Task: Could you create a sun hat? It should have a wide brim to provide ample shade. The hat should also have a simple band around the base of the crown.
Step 160:
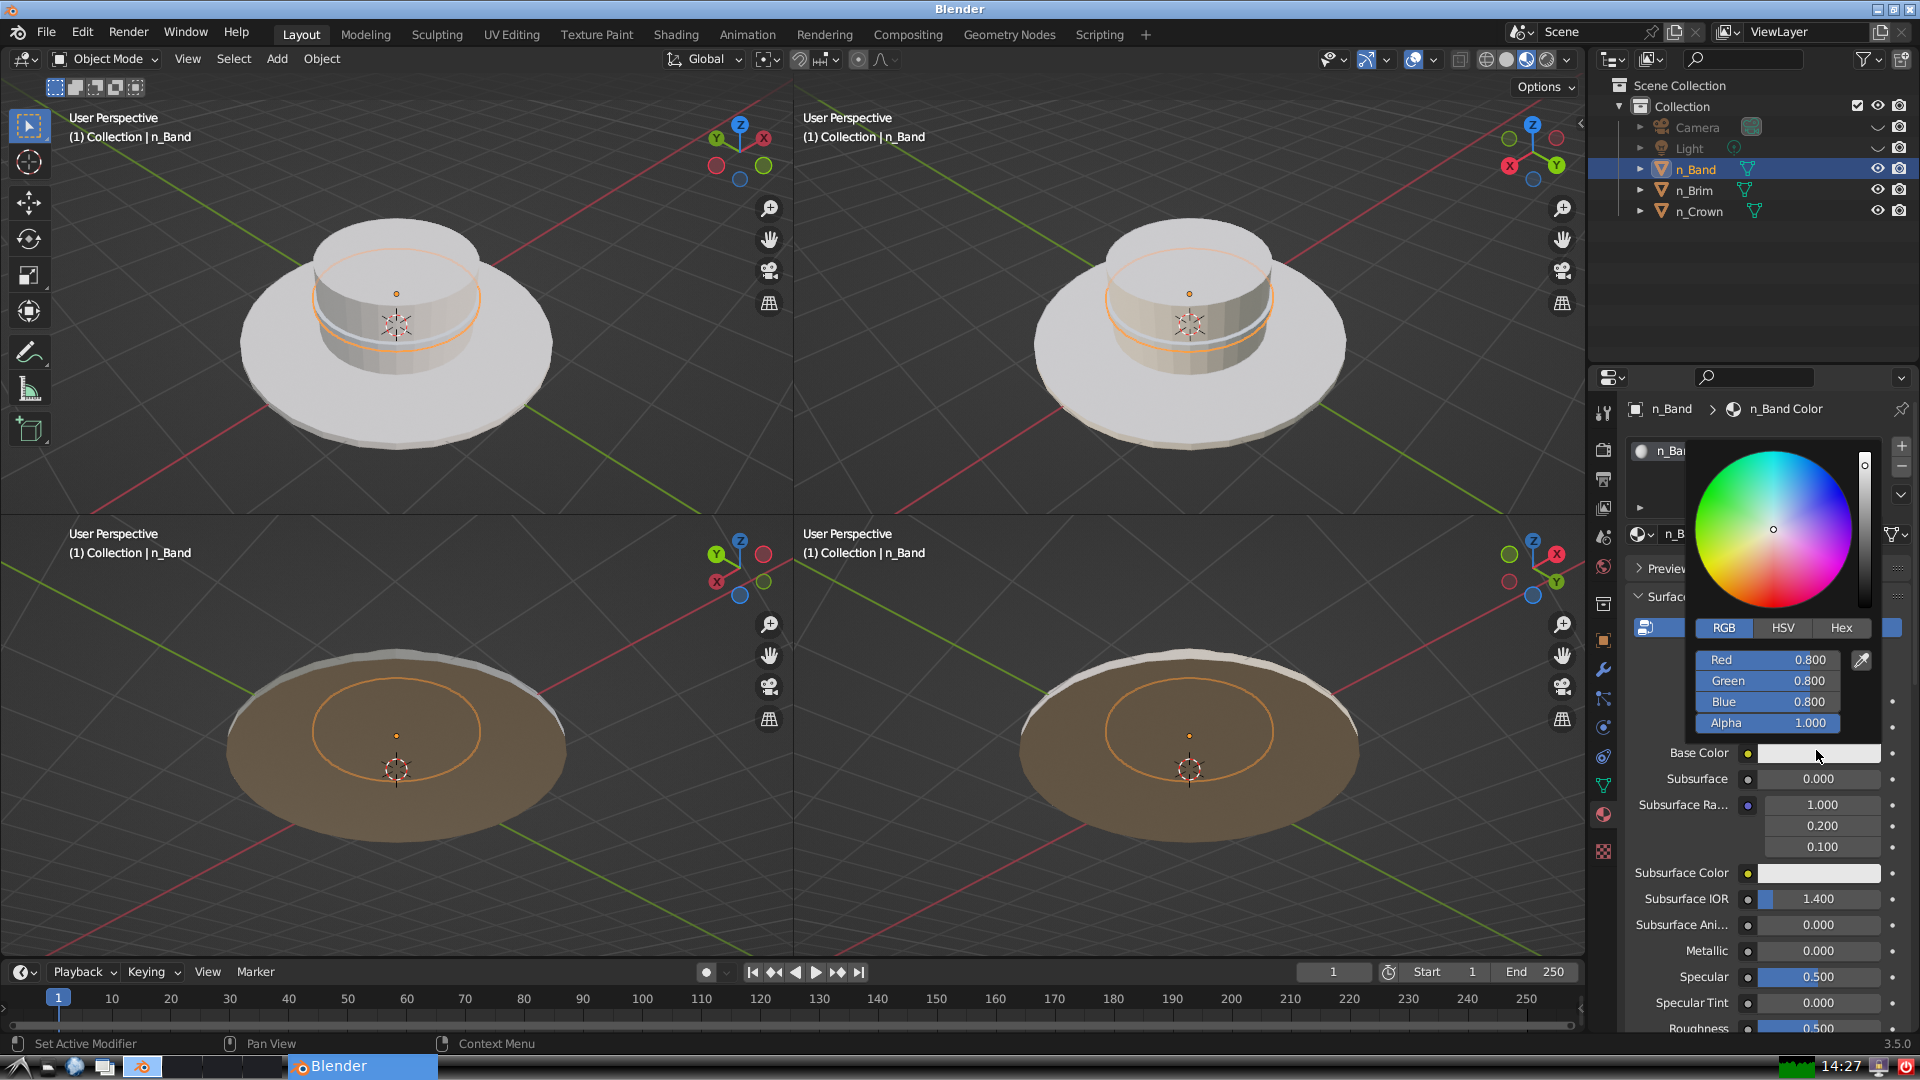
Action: {"mouse_move": [1725, 625]}